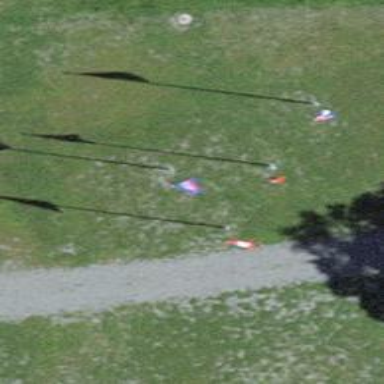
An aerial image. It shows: Flagpole which is man-made.